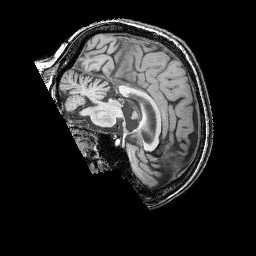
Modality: T1w
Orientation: sagittal
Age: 75
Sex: female
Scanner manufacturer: siemens
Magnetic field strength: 3 T
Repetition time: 2.25 s
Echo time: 0.00411 s